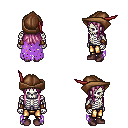
a pixel art fantasy rpg character, male body template, skeleton, maroon tattered cape, gold greaves, pink unkempt hairstyle, leather cap, cloth bracers, maroon shoes, four views (front, back, left, right), 2x2 character sprite sheet, small pixel art, hard edges, no anti-aliasing